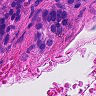
Metastatic tissue present: yes